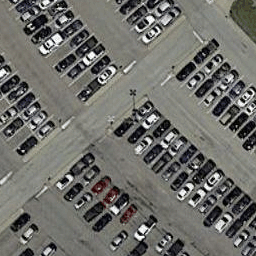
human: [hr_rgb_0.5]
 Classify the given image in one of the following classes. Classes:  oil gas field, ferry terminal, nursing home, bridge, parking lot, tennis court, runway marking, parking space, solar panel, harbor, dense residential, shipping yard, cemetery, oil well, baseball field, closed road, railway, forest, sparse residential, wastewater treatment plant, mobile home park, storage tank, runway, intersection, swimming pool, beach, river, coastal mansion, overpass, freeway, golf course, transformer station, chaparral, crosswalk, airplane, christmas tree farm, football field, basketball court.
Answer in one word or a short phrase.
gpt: parking lot